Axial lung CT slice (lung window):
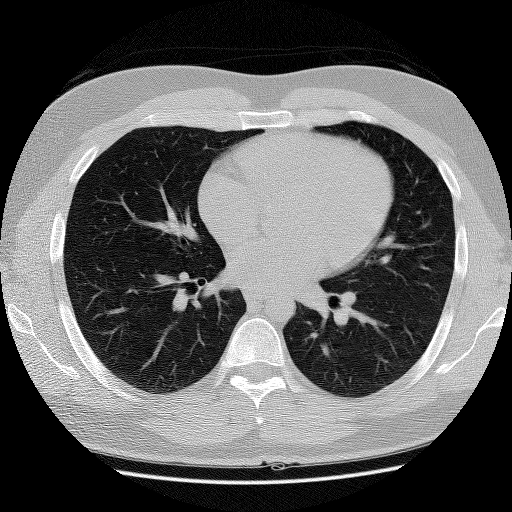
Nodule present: no